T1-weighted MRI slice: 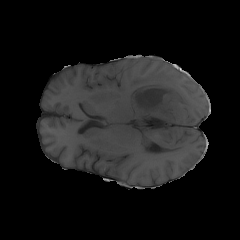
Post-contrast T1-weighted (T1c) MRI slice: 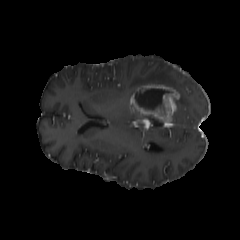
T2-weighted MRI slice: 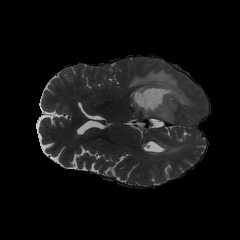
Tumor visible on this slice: yes